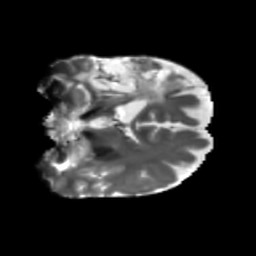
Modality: T2w
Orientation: coronal
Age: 56
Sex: female
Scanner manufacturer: siemens
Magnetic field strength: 3 T
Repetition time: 5.25 s
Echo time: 0.08 s